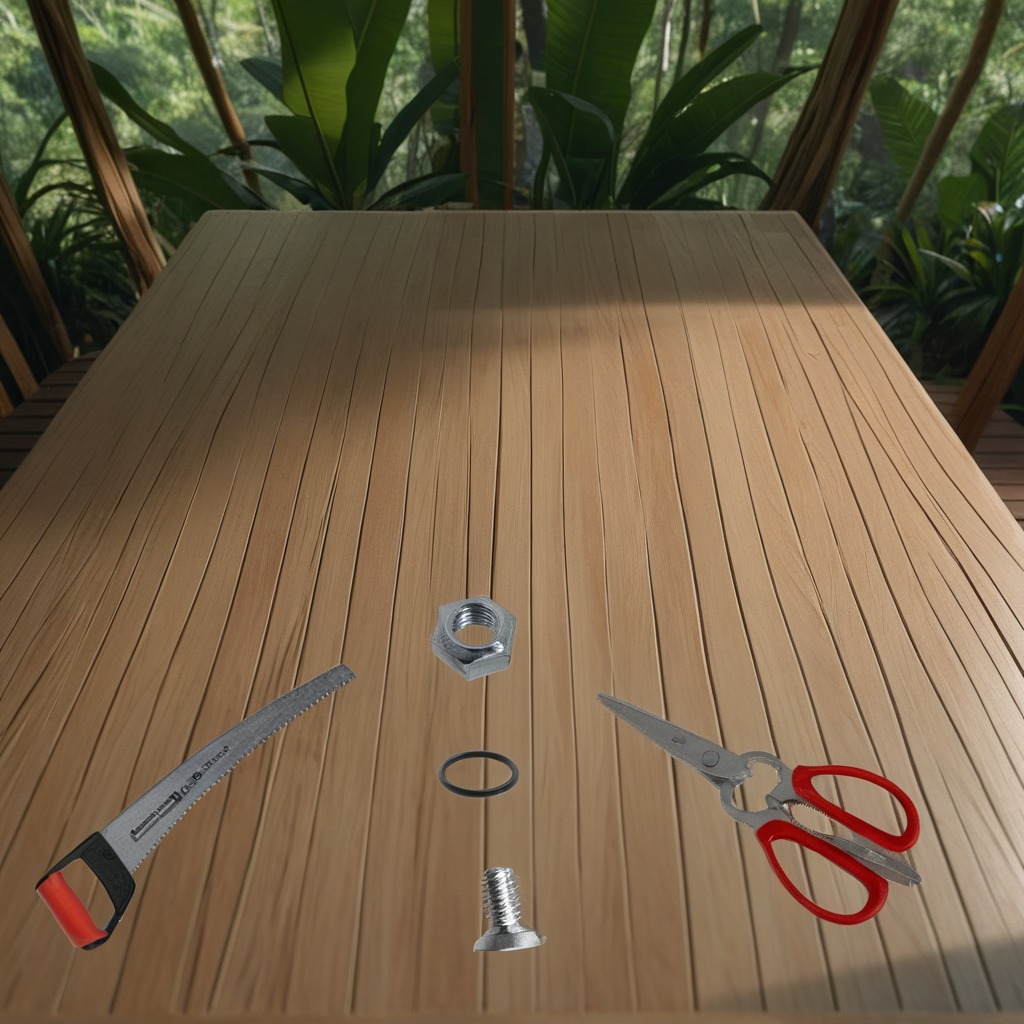
A rubber O-ring, a metal machine screw, a handheld metal saw, a metal nut, and a pair of scissors are lying on the wooden table inside a jungle field workshop tent.